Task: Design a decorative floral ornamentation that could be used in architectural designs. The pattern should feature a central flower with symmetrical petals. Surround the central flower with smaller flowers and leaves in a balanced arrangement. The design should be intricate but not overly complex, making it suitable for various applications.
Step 1400:
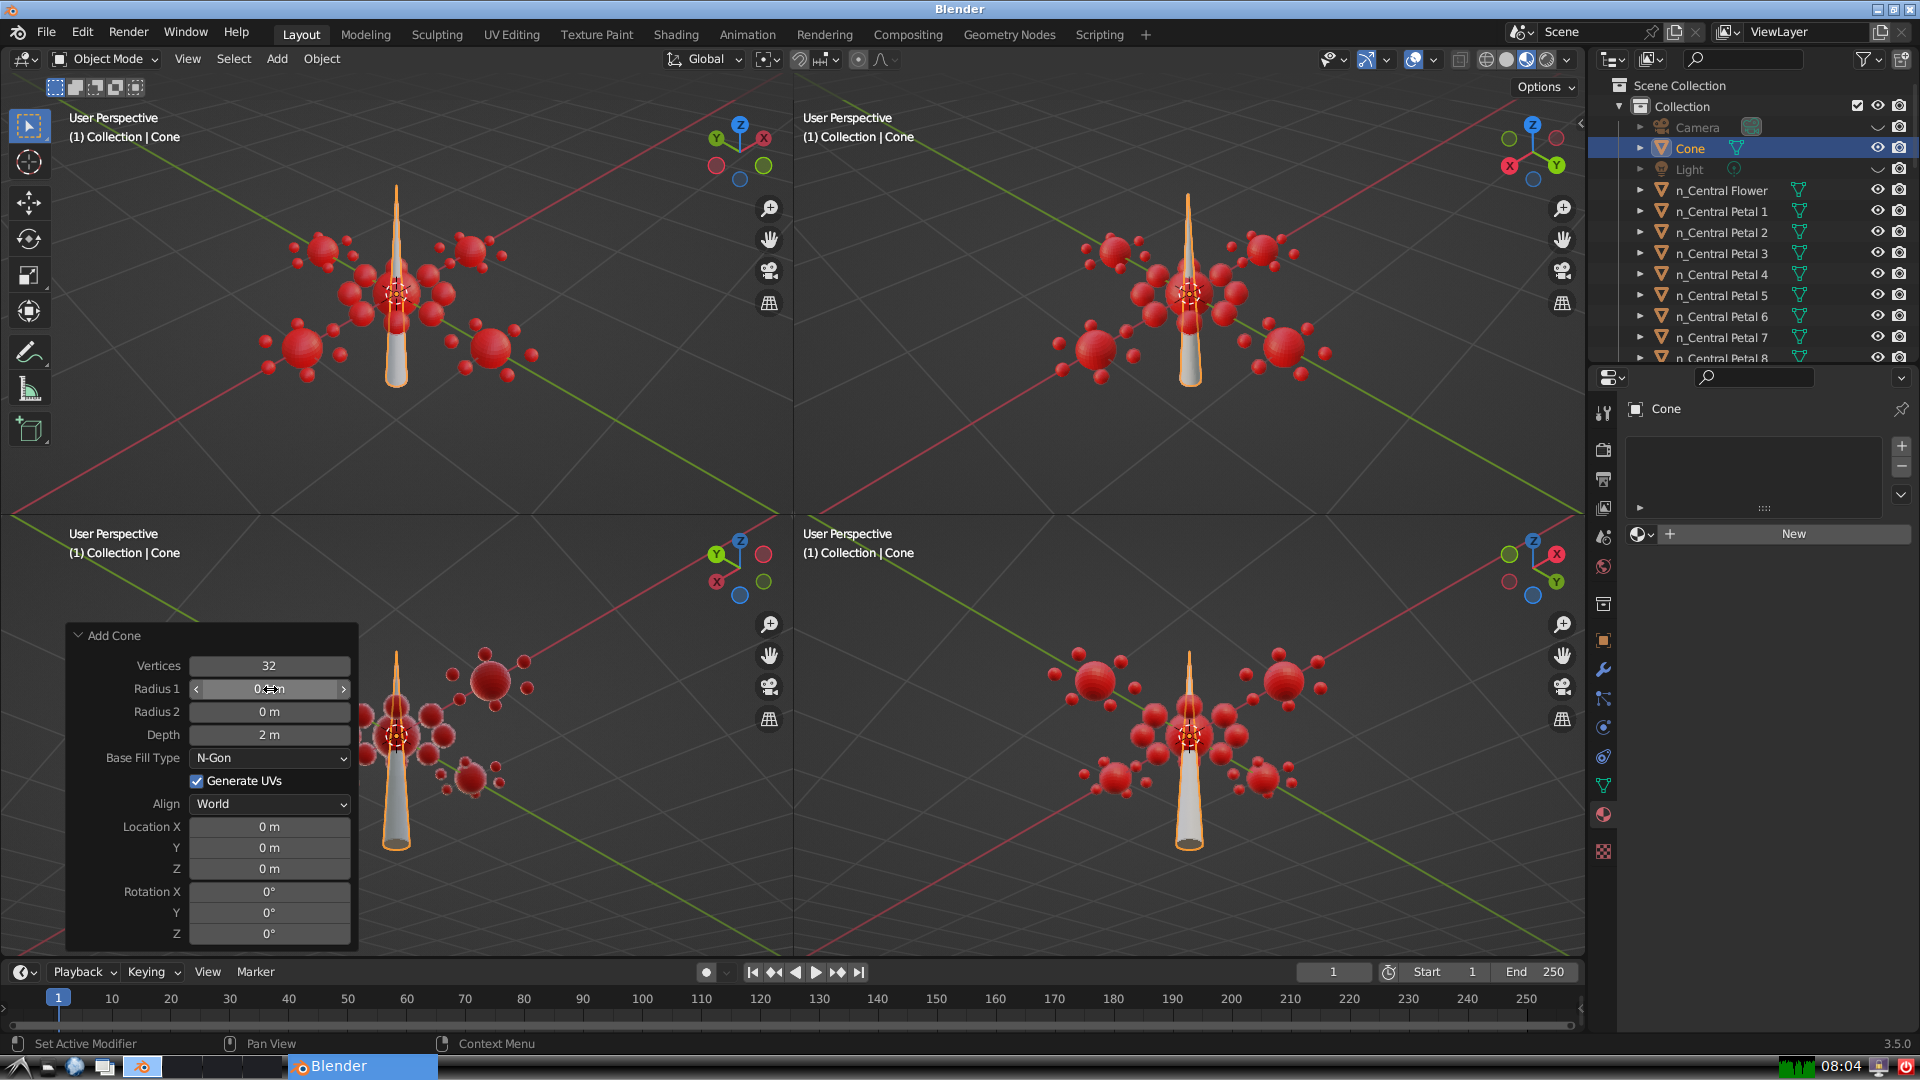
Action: {"mouse_move": [270, 712]}